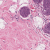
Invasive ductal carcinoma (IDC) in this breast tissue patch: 0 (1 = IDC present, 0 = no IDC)